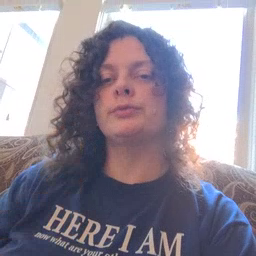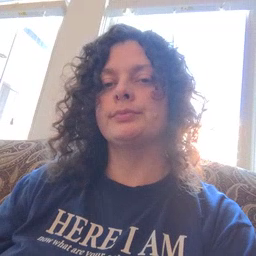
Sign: cheek